Question: I have a 'UITextField' which basically take 4 digit 'NSInteger'. Now I want to bring the look into it. What I mean is there will be a certain space between each digit. Something like the below picture.

I know I can put space at the font & back side of my 'UITextField', but I want a certain distance in between my each input character. Is it possible in iOS? If yes than any kind of suggestion of guide line will be highly appreciated.
Thanks a lot in advance.
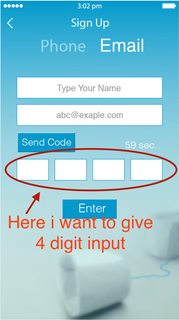
Answer: First of all, add Tag to all four textfield, i.e 1,2,3 and 4.
and use below code to enter text in textfield. and here StrTxt is combination string of all four textfield.
'''
- (BOOL)textField:(UITextField *)textField shouldChangeCharactersInRange:(NSRange)range replacementString:(NSString *)string
{
int currentTag = (int)textField.tag;
if(string.length==0 && range.length==1)
{
textField.text = @"";
UITextField *newTextField = (UITextField *) [textField.superview viewWithTag:(currentTag-1)];
[newTextField becomeFirstResponder];
StrTxt = [StrTxt substringToIndex:currentTag-1];
return NO;
}
else
StrTxt = [StrTxt stringByAppendingString:string];
if((textField.text.length + string.length) >= 1)
{
if(currentTag == 4)
{
//do your stuff here.
if(textField.text.length<1)
return YES;
else
return NO;
}
UITextField *newTextField = (UITextField *) [textField.superview viewWithTag:(currentTag+1)];
if(newTextField.text.length==0)
[newTextField becomeFirstResponder];
if(textField.text.length==0)
{
textField.text = [textField.text stringByAppendingString:string];
return NO;
}
else
{
if(currentTag+1 == 4)
{
if(newTextField.text.length>=1)
return NO;
//do your stuff here.
}
else
if(newTextField.text.length>=1)
return NO;
return YES;
}
}
return YES;
}
'''